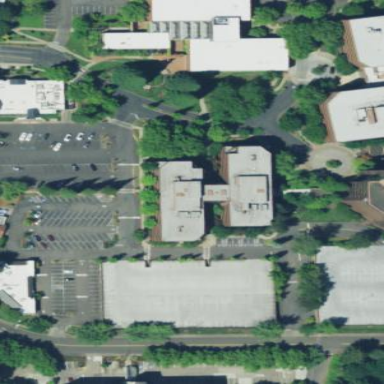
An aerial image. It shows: Office building.